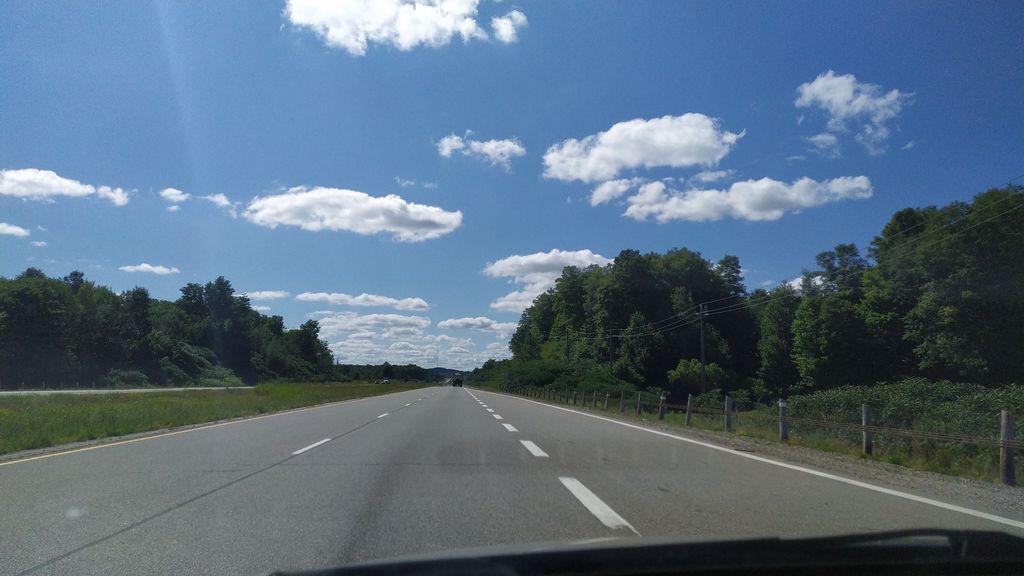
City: kitchener-waterloo